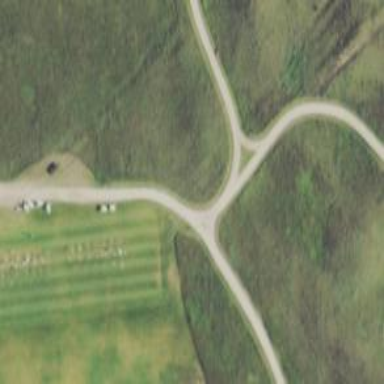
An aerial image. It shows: Footway that doubles as golf path.